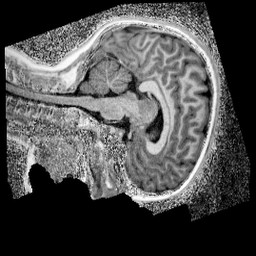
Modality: UNIT1_denoised
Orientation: sagittal
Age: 11
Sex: female
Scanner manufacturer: siemens
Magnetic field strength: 3 T
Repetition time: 4 s
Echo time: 0.00299 s